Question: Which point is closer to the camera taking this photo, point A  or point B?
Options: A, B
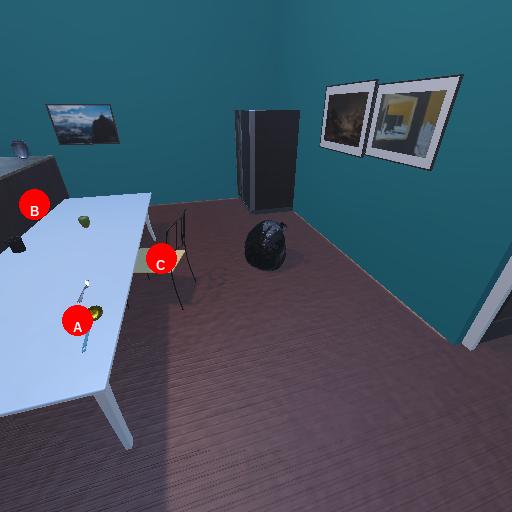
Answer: A